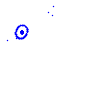
Particle: pion